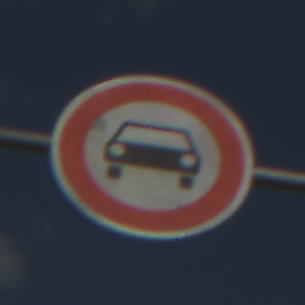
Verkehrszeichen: VerbotKraftwagen
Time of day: MorningAfternoon
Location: Outdoor (Nature)
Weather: PartlyCloudy
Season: NotSpecified
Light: Natural